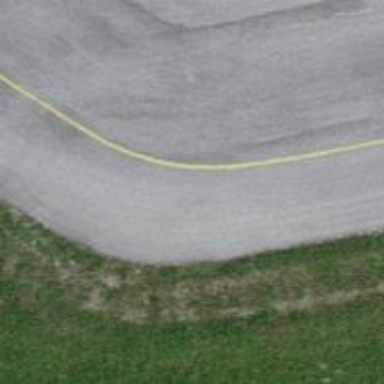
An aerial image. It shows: Image of taxiway at airport.